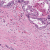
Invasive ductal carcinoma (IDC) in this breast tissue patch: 1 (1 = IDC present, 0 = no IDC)